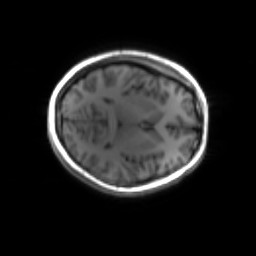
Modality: inplaneT1
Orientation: axial
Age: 27
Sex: female
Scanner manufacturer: siemens
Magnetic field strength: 3 T
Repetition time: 1.2 s
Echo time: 0.00251 s